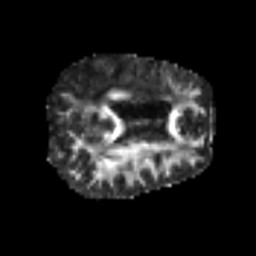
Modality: FA
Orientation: axial
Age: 43
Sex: male
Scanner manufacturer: siemens
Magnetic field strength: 3 T
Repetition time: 6.1 s
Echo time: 0.101 s